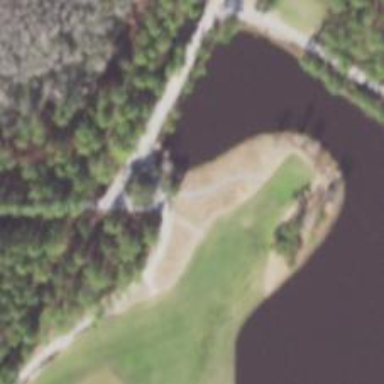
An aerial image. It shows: Path used for both walking and golf.